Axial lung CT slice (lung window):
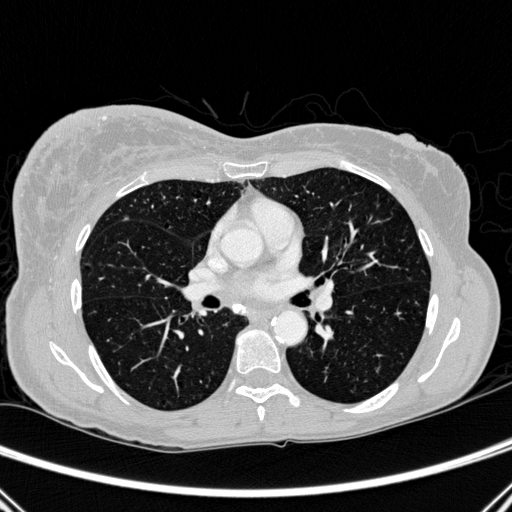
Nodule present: no